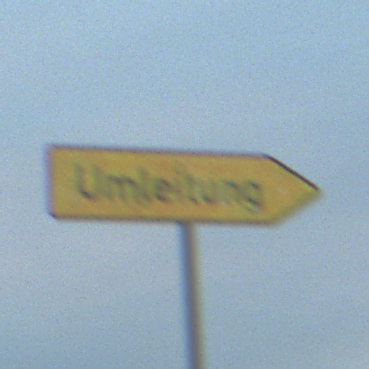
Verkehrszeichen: UmleitungswegweiserRechtsweisend
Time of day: SunriseSunset
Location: Outdoor (RoadRail)
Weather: PartlyCloudy
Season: NotSpecified
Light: Natural